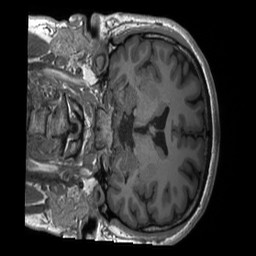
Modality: T1w
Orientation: coronal
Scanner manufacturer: siemens
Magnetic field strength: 3 T
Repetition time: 2.4 s
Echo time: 0.00224 s